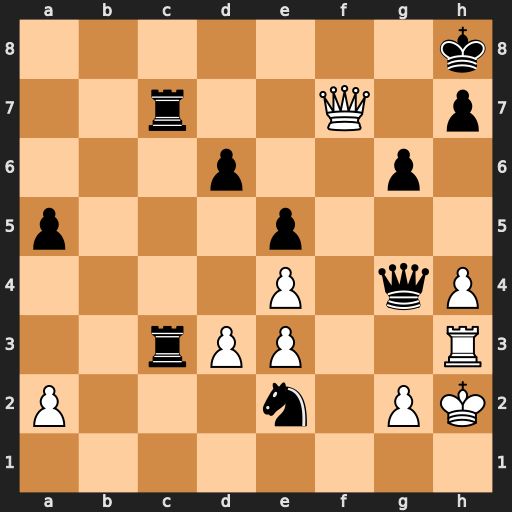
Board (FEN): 7k/2r2Q1p/3p2p1/p3p3/4P1qP/2rPP2R/P3n1PK/8
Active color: w
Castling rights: -
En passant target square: -
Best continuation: Qf8#